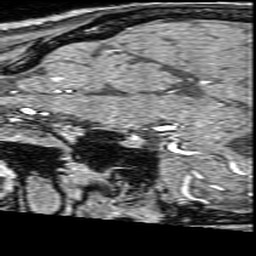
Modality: angio
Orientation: sagittal
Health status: ill
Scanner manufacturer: philips
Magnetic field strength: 3 T
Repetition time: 0.01837 s
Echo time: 0.003384 s